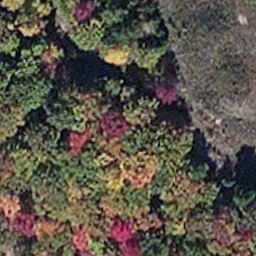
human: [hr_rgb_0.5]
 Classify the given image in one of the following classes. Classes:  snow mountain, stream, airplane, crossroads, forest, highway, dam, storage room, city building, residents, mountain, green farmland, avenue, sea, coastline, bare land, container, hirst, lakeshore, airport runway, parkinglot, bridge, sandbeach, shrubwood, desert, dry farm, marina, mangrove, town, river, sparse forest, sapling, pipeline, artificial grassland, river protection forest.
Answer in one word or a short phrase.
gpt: mangrove